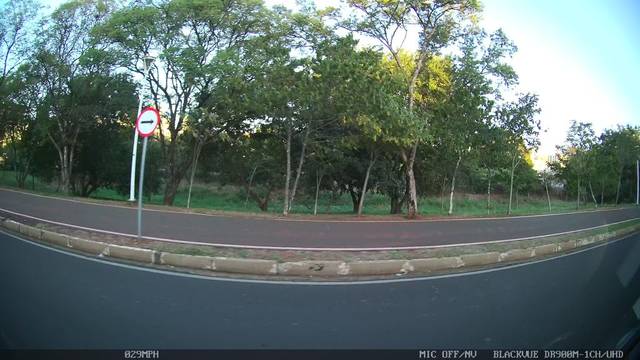
Region: Brazil
Coordinates: -20.828, -49.389